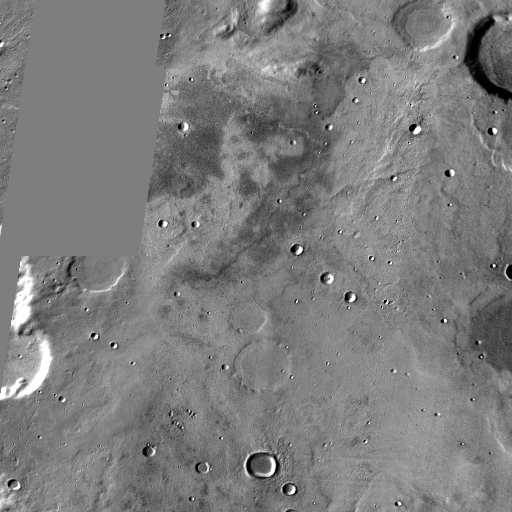
Crater classes present: Background, Other, Buried, Secondary